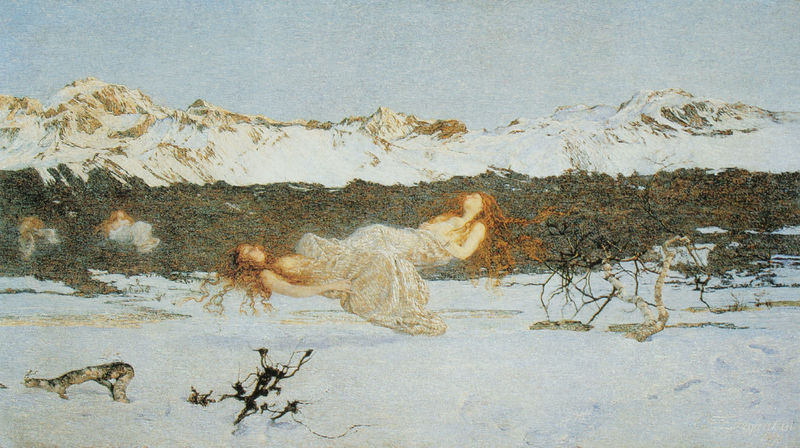
Titel: Die Wollüstigen (Die Bestrafung der Wollüstigen)
Künstler: Giovanni Segantini
Standort: Liverpool
Institution: Walker Art Museum
Schlagwörter: baum, berg, blau, dunkel, gemälde, haut, himmel, nackt, schlaf, weiß, bäume, frauen, grün, landschaft, mädchen, äste, braun, brust, busen, frau, grau, haar, hell, holz, kleid, licht, orange, schwarz, eis, rot, schnee, wolke, malerei, symbolismus, bild, spiegel, ast, baumstamm, birke, kalt, stamm, busch, sonne, gewand, haare, england, locken, wald, engel, brüste, farbig, ruhe, liegen, schlafen, zwei, spiegelbild, spuren, berge, gebirge, gipfel, gletscher, bergkette, farbe, kahl, winter, luft, bett, robe, halbnackt, liegend, leuchten, rothaarig, vier, kälte, bergspitze, schneelandschaft, schweben, traum, leichen, tote, entspannung, malerisch, toga, mythos, gehölz, malerie, erscheinung, leicht, schneespuren, gestrüpp, träumen, fee, schwebend, khnopff, leichtigkeit, feen, gebirgskette, rote, geister, symbolistisch, lieblich, ais, fernand khnopff, schwebezustand, lusft, haare rothaarig